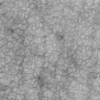
Label: not_dusty